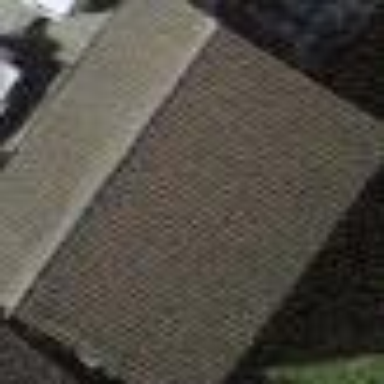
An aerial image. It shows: Barn.